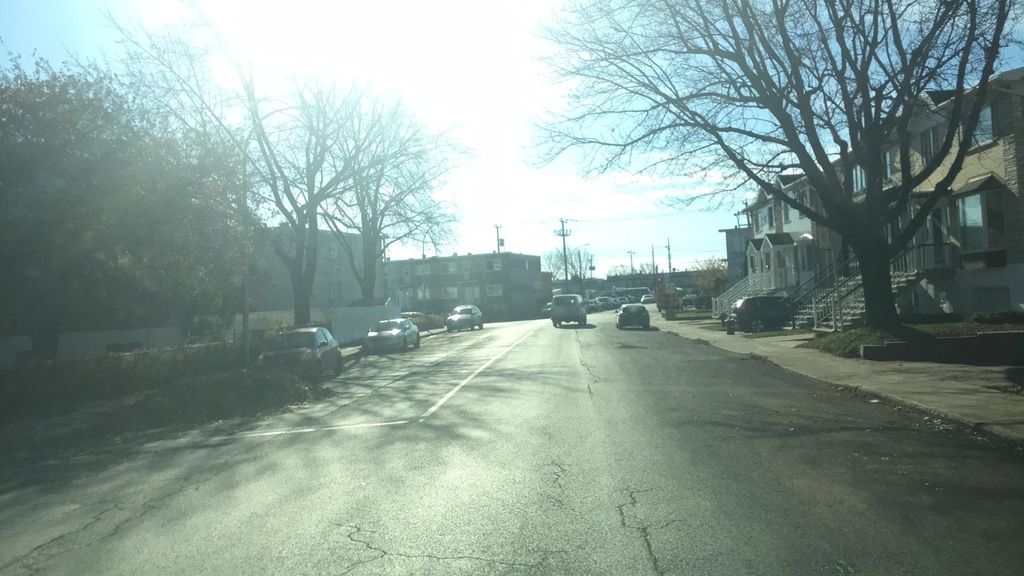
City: montreal